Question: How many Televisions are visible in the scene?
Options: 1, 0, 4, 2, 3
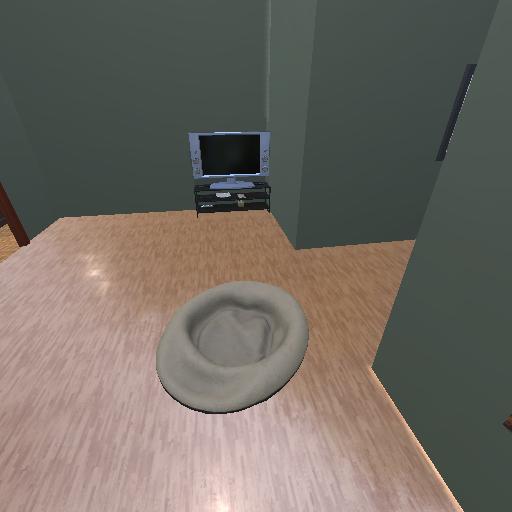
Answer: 1